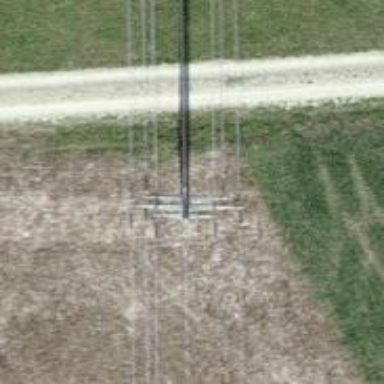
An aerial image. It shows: Concrete power pole.